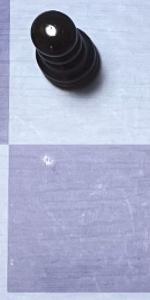
Label: Empty